Question: I need the control group of 100% so that on any type of mobile screen it should fill full screen. I have given the css property but it doesn't working, my code is as follows,
'''
<div data-role="controlgroup" data-type="horizontal">
<a href="#" id="SMS" data-role="button" onClick='goToSms()'>SMS</a>
<a href="#" id="EMAIL" data-role="button" onClick='gomail()'>Send Email</a>
<a href="#" id="Save" data-role="button" onClick='goToSave()'>Save Location</a>
</div>
'''
CSS:
'''
.ui-controlgroup-controls {width: 100% !important;}
#SMS {width:33% !important;}
#EMAIL {width:33% !important;}
#Save {width:34% !important;}
'''
For the above code I'm getting like this,
I need it in same line and need to fit for all mobile screens
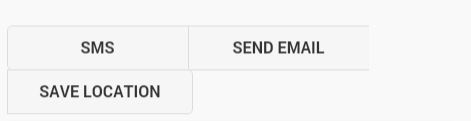
Answer: If you really want to use the horizontal controlgroup, you just need to add the CSS box-sizing: border-box; to the controls so that the 33% includes all borders, margins, etc.:
'''
.boxsizing{
-moz-box-sizing: border-box;
-webkit-box-sizing: border-box;
box-sizing: border-box;
}
<div data-role="controlgroup" data-type="horizontal" class="boxsizing">
<a href="#" id="SMS" data-role="button" onClick='goToSms()' class="boxsizing">SMS</a>
<a href="#" id="EMAIL" data-role="button" onClick='gomail()' class="boxsizing">Send Email</a>
<a href="#" id="Save" data-role="button" onClick='goToSave()' class="boxsizing">Save Location</a>
</div>
'''
> Working <URL>
However, as user frequent pointed out, the <URL> widget might be a better choice...